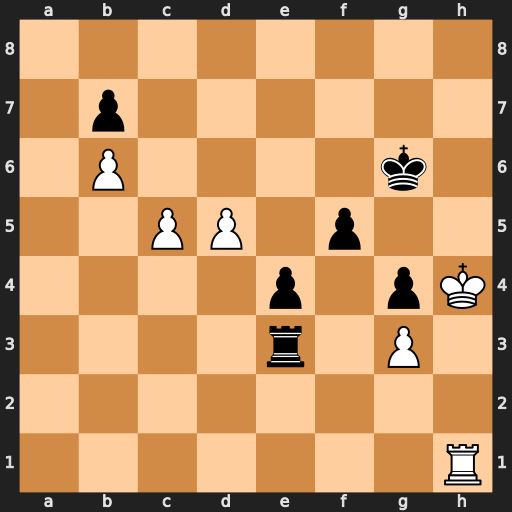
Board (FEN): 8/1p6/1P4k1/2PP1p2/4p1pK/4r1P1/8/7R
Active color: w
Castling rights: -
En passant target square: -
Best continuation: c6 bxc6 b7 Rb3 dxc6